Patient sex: M
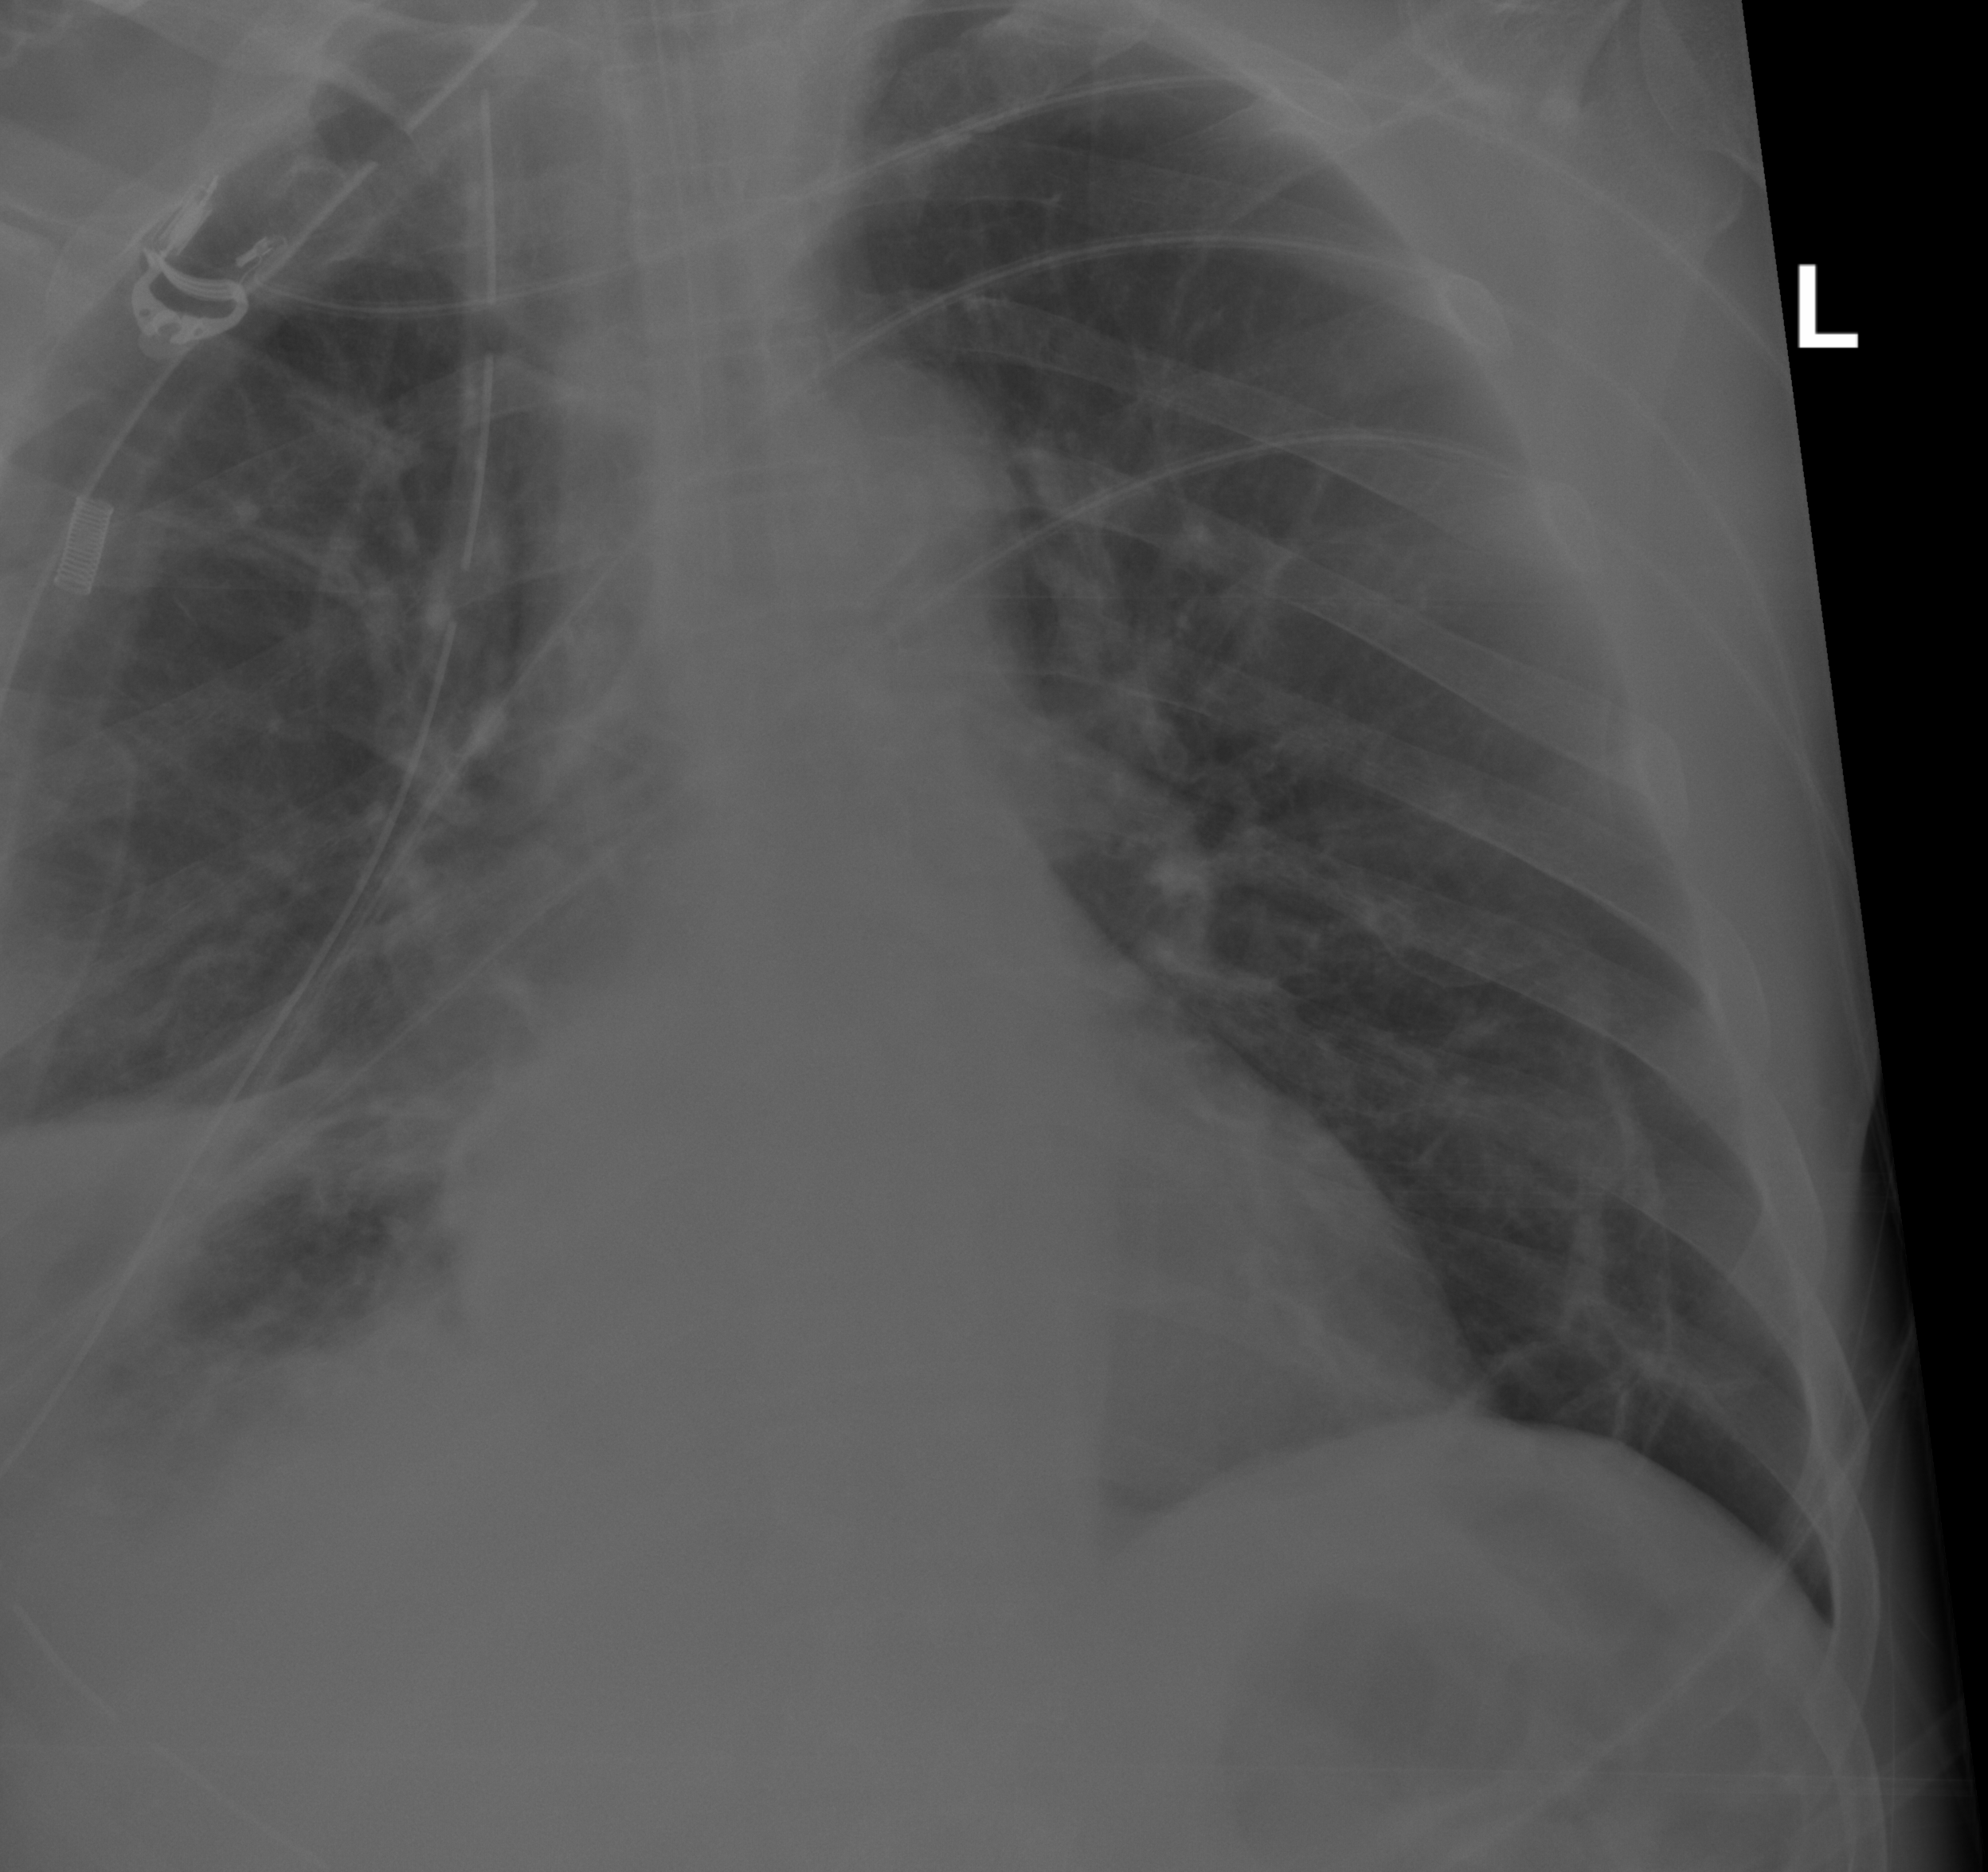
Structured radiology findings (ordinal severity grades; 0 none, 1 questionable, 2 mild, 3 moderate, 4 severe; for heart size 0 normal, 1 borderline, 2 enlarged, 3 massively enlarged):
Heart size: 1
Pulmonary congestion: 0
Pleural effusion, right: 2
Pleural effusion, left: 0
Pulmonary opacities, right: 0
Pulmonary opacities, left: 0
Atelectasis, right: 2
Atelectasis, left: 0